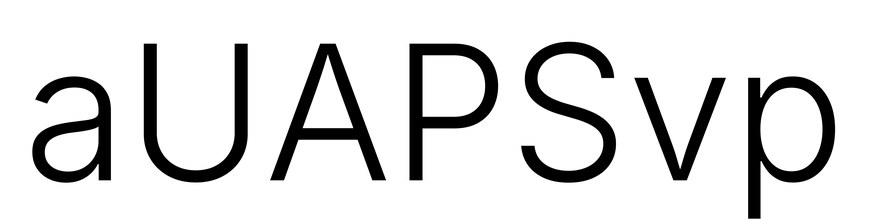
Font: Inter_Light